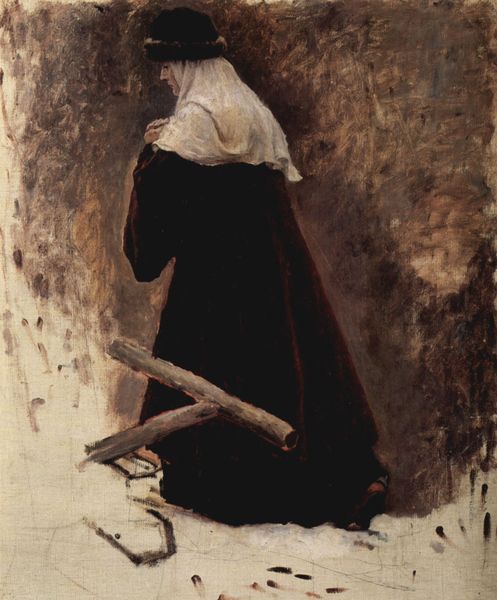
Titel: Die Fürstin Urussowa
Künstler: Wassilij Iwanowitsch Surikow
Standort: Moskva
Institution: Tretjakow-Galerie
Schlagwörter: dunkel, gemälde, hand, himmel, schatten, umhang, weiß, ocker, braun, dunkelbraun, frau, grau, hell, holz, hut, kleid, mund, nacht, nase, profil, rücken, schwarz, skizze, ölbild, eis, rot, schal, schleier, schnee, tuch, weg, beige, malerei, alt, kappe, mütze, wand, arme, augen, falten, gesicht, lang, mensch, pelz, samt, stehen, stein, trauer, bild, bildnis, hände, porträt, vorhang, öl, kalt, gehen, figur, geistlicher, kutte, mantel, realismus, höhle, höle, karren, fell, rückenansicht, düster, studie, laufen, russland, spuren, fels, mauer, violett, weis, winter, hat, white, black, dark, face, lady, painting, witwe, woman, kopftuch, dunkelrot, balken, brown, geländer, sandalen, faltenwurf, tor, flucht, abgewandt, gang, zugang, kreuz, spaziergang, wandern, pfahl, kälte, hinten, nachts, knien, nonne, deichsel, beten, gebet, entwurf, pinselstrich, unvollendet, flecken, andächtig, öffnung, werkzeug, wood, leibl, sad, kiefer, knieend, kniend, weggehen, schwart, grotte, landscape, snow, heilige, pelzmütze, stange, light, samtmantel, holt, unfertig, frieren, verstecken, betend, shadow, cap, scarf, walking, schleuder, astgabel, drapery, lehmhütte, cape, cloak, vorzeichnung, jesus, watercolor, kniende, unvollständig, wärmen, nonnen, fingers, farbstudie, mourning, figure, paint, repin, cold, klagemauer, hinwendung, branch, stick, pray, praying, vergrößerung, strokes, sled, veil, black dress, rail, btraun, unfinished, shnee, das delta der frau, pelz,ütze, fingerfarbe, plow, grief, nun, cloack, hang, head covering, arms crossed, kopftuich, womna, rod, womam, black cap, black hat, handfarbe, impressionist woman, forked branch, white cape